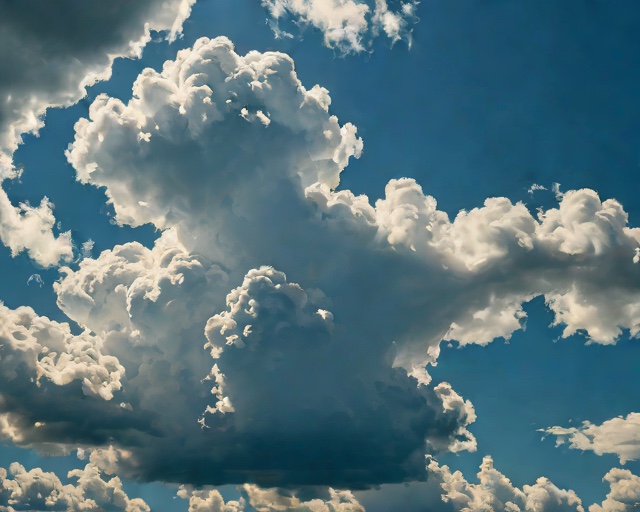
Category: Summer